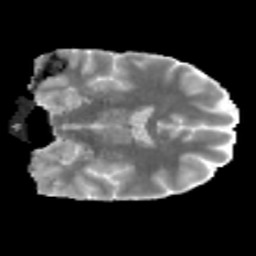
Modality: MD
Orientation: coronal
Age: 46
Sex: male
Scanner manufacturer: ge
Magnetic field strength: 3 T
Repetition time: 3.65 s
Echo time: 0.0807 s